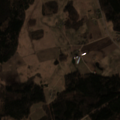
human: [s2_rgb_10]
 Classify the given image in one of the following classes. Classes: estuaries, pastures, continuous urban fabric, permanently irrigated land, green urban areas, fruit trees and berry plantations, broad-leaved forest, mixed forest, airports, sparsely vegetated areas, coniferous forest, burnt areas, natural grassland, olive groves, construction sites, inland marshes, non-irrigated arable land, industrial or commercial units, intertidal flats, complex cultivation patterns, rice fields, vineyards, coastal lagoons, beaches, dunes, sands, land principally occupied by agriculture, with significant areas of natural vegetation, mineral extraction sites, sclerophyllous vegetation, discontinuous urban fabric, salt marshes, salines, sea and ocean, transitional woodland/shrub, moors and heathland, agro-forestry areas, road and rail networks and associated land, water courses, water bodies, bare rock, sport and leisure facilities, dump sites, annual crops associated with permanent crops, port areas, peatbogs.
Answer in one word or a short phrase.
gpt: pastures, complex cultivation patterns, land principally occupied by agriculture, with significant areas of natural vegetation, mixed forest, transitional woodland/shrub